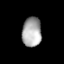
Tissue: lung
Cell type: Endothelial cells
Senescence score: 0.6063
Nuclear area (px): 556
Mean DAPI intensity: 169.606